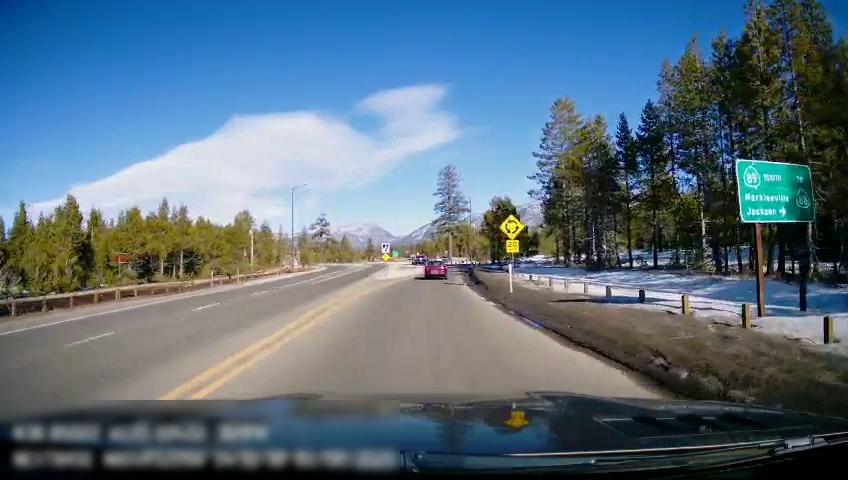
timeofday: Day
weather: Sunny
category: Drivable Space
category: Vehicles | Car
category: Vehicles | SUV
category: Lanes | Current Lane
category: Lanes | Opposite Lane
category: Lanes | Current Lane
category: Lanes | Opposite Lane
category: Lanes | Opposite Lane
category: Lanes | Opposite Lane
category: Traffic | Signs
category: Traffic | Signs
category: Traffic | Signs
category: Traffic | Signs